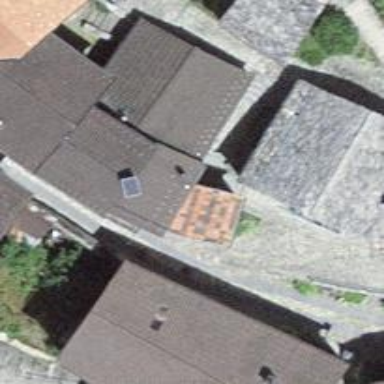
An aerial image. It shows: Footway with cobblestone surface.